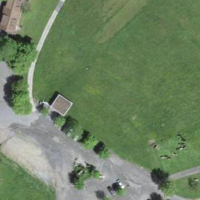
EUNIS habitat code: 24
Species observed at this site:
Motacilla alba
Aesculus hippocastanum